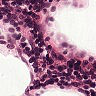
Metastatic tissue present: no